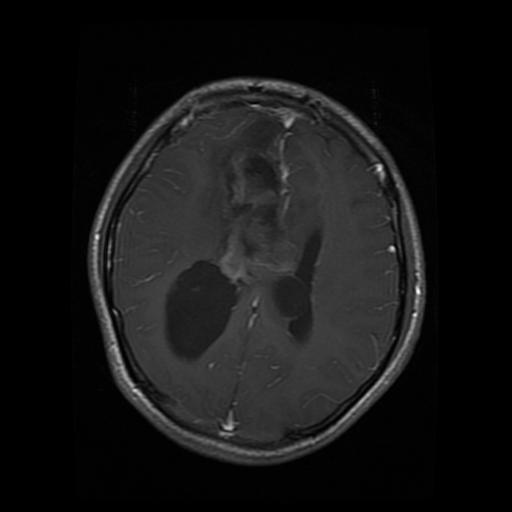
Label: glioma